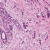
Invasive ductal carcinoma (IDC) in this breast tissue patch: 1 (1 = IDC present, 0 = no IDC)